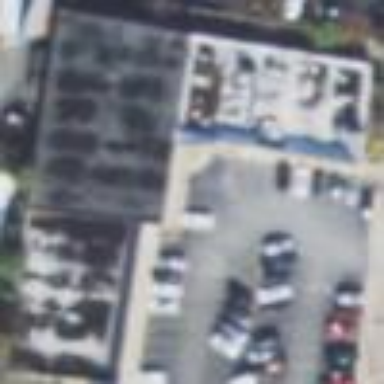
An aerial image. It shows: Commercial building.